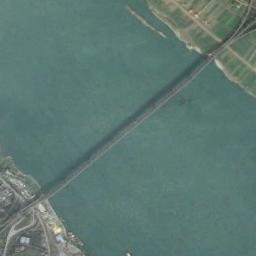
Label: bridge